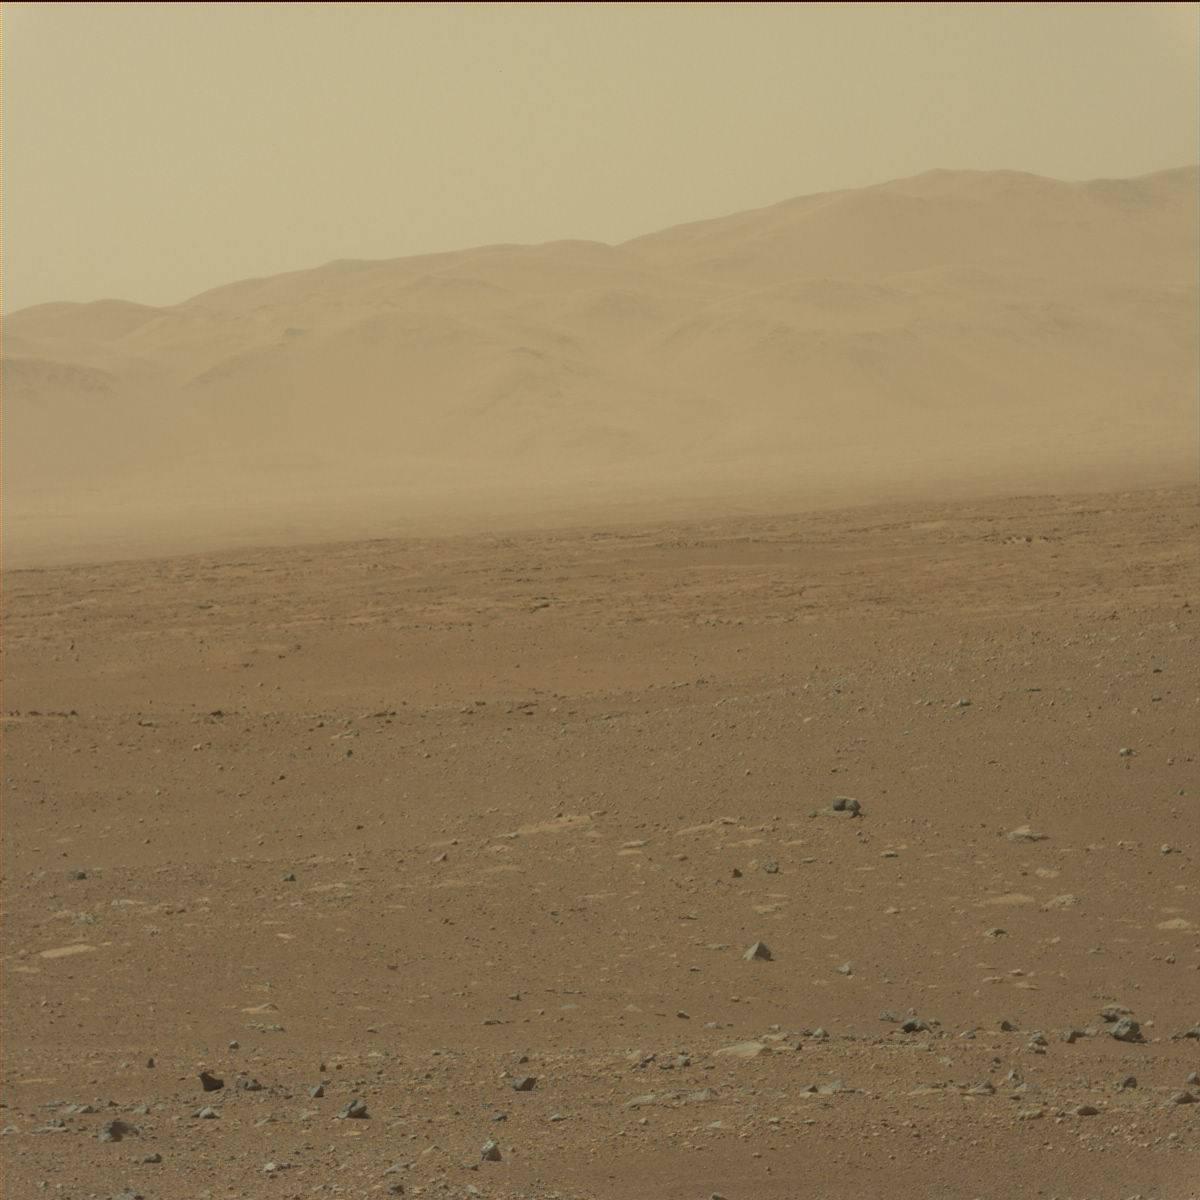
Terrain classes present: Bedrock, Ridge, Rock, Sand / Soil, Sky